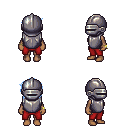
a pixel art fantasy rpg character, female body template, human, dark skin, steel chest armor, red pants, white cyan pixie cut hairstyle, metal helm, bracelets, four views (front, back, left, right), 2x2 character sprite sheet, small pixel art, hard edges, no anti-aliasing